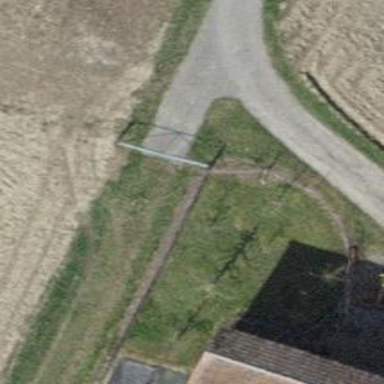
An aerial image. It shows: Gate.